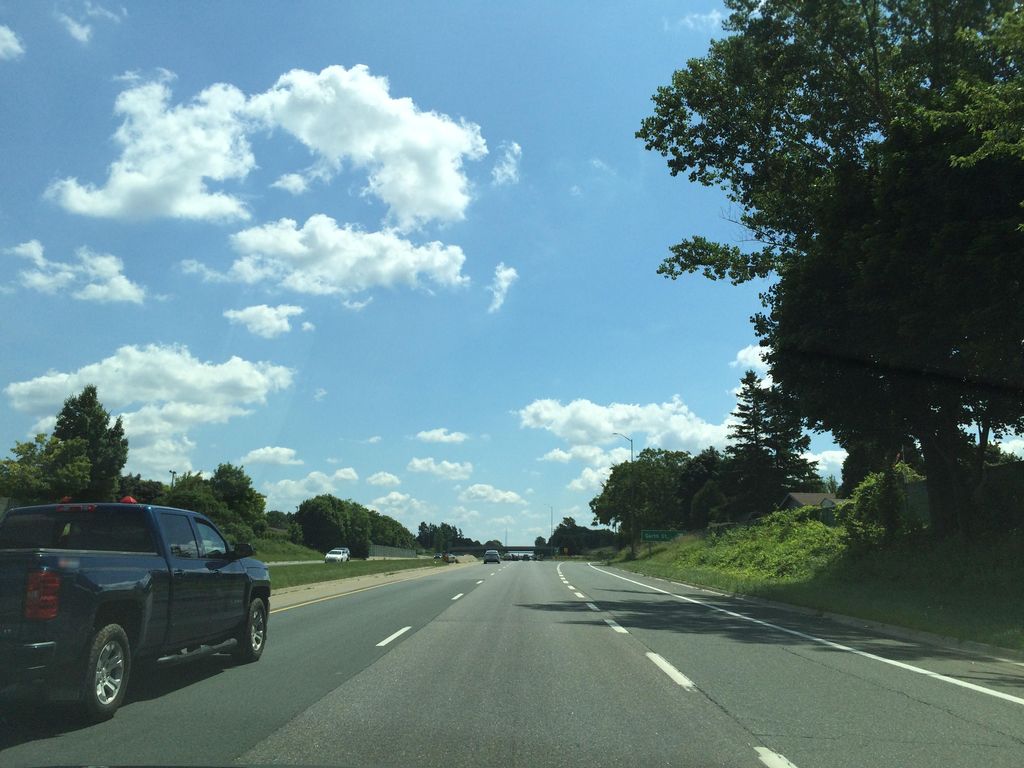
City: hamilton